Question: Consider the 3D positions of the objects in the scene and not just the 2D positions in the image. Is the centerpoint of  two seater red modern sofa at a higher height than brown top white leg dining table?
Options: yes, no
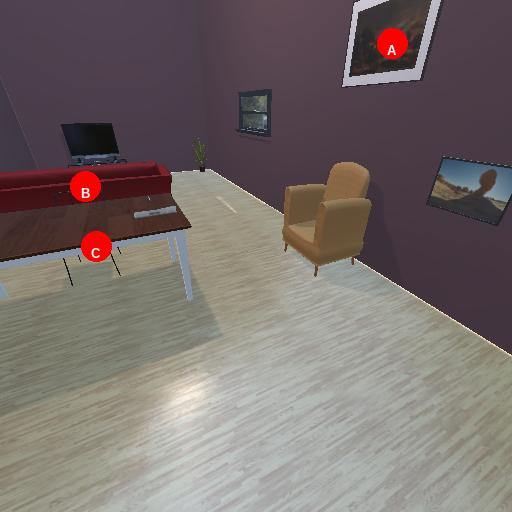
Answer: yes